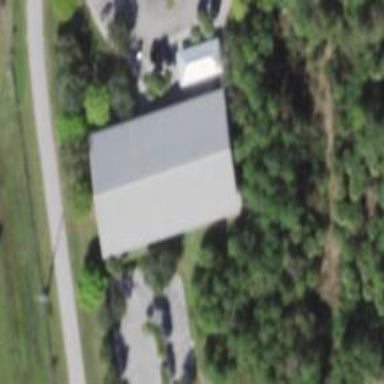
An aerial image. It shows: View of roof of building.